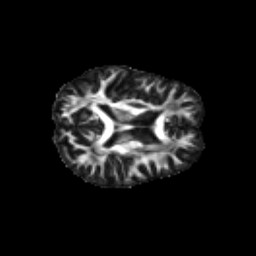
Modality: FA
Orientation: axial
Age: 29
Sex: female
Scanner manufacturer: siemens
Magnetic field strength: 3 T
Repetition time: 1.8 s
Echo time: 0.07 s